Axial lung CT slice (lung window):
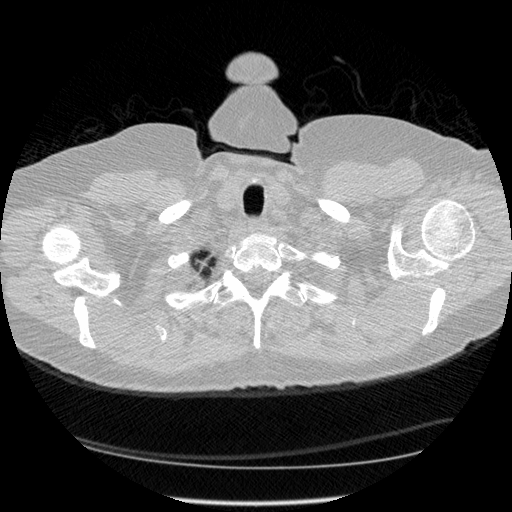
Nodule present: no